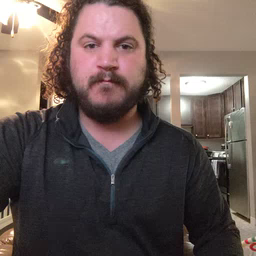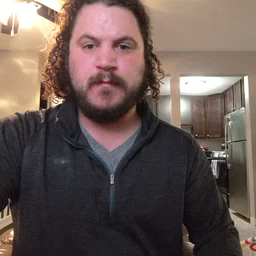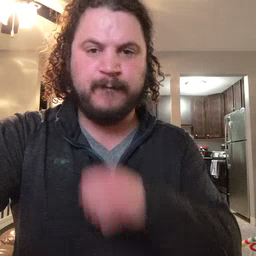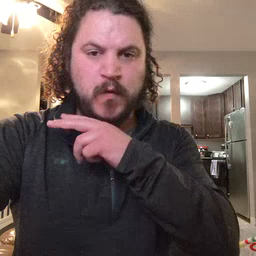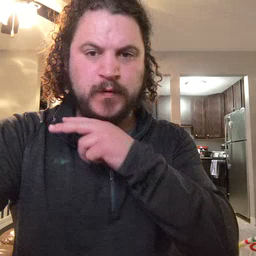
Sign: frog